Field crop: maize
Growth stage: 1
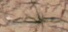
Species: lolium